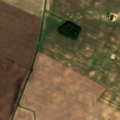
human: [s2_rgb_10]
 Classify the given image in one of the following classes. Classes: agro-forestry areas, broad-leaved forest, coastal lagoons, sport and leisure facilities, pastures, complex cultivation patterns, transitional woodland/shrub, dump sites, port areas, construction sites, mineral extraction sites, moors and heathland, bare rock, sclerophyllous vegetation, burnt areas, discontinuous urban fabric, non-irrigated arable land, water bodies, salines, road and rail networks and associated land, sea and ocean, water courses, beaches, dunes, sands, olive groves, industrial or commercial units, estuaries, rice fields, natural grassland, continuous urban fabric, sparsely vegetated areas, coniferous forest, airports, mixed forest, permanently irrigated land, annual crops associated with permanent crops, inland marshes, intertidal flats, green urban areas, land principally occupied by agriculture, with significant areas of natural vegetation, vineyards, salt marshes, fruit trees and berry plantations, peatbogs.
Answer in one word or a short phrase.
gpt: non-irrigated arable land